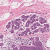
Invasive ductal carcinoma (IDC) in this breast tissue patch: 0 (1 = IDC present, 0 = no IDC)